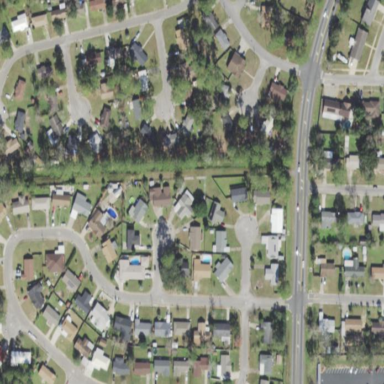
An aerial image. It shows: This residential area consists of single-family homes.